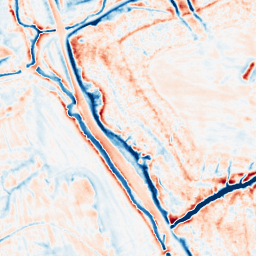
Category: multiscale
Decomposition family: dog_multiscale
Decomposition parameters: sigma_ratio: 1.4
n_scales: 6
base_sigma: 0.5
Upsampling method: sinc_hamming
Upsampling parameters: scale: 2
kernel_size: 4
Upsampling scale: 2